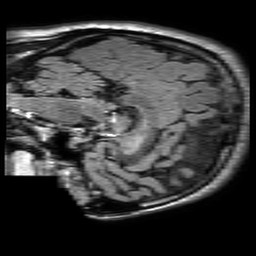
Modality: FLAIR
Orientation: sagittal
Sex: male
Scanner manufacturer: philips
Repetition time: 11 s
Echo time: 0.125 s